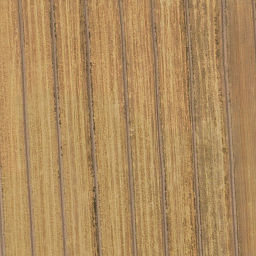
Label: agricultural